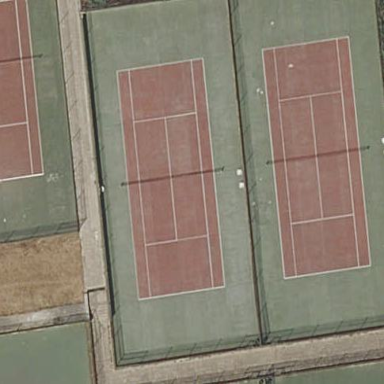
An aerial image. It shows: Tennis court on the leisure land pitch.